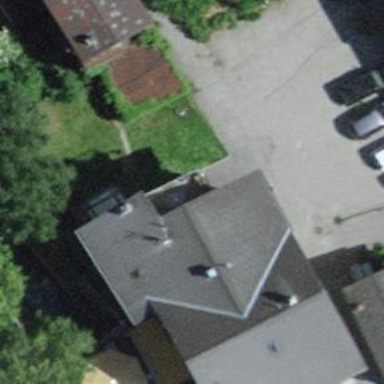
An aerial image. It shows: Restaurant.